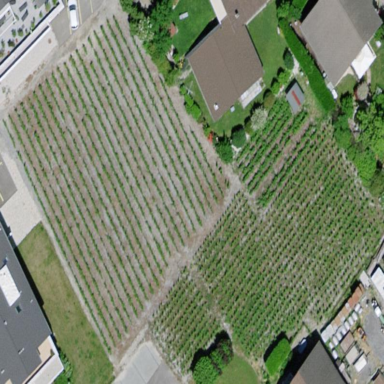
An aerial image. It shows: Vineyard with grape crops.